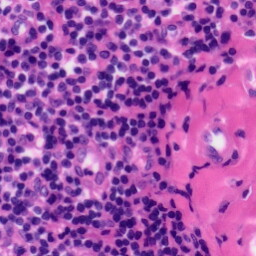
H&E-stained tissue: Tonsil